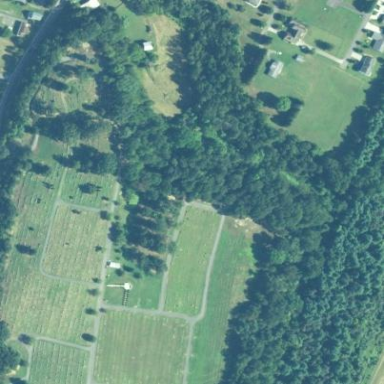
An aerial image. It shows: Cemetery.